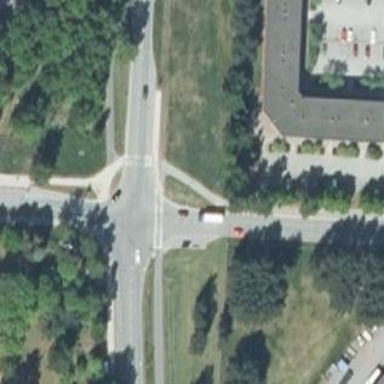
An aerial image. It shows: Uncontrolled crossing on the road.